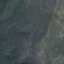
Label: HerbaceousVegetation